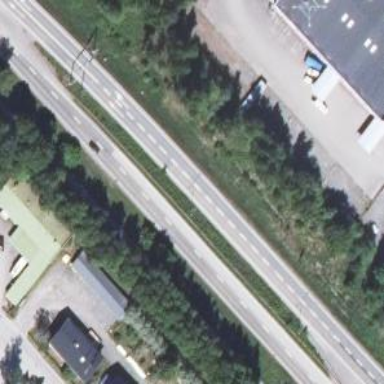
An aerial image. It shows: Trunk highway.